Question: Count the number of objects in the diagram.
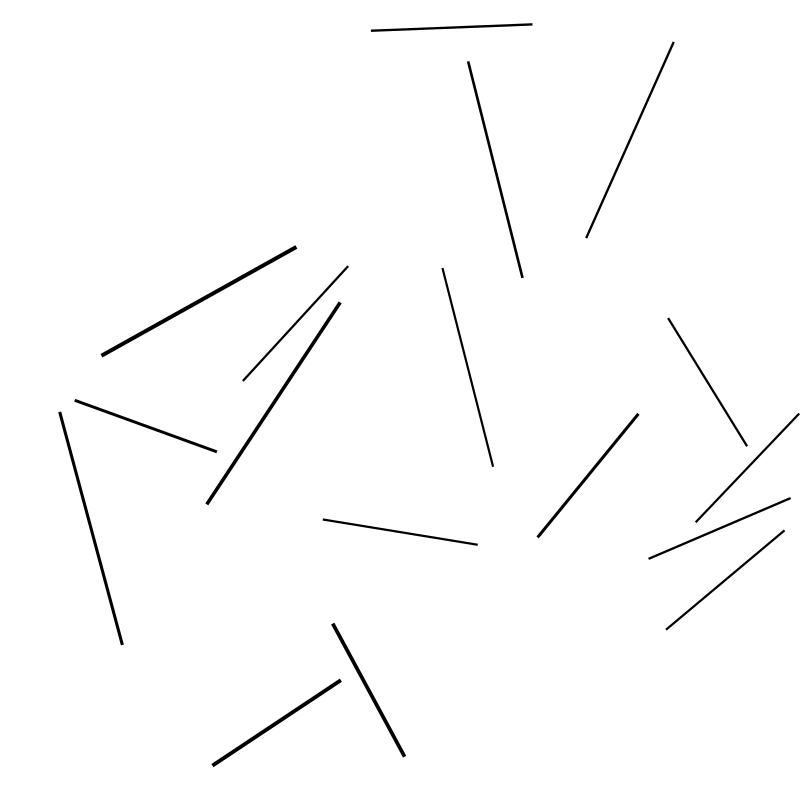
Answer: 17